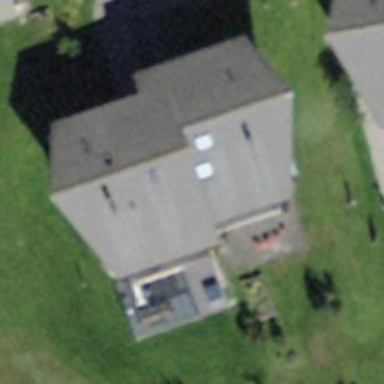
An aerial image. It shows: Building with tiled roof.